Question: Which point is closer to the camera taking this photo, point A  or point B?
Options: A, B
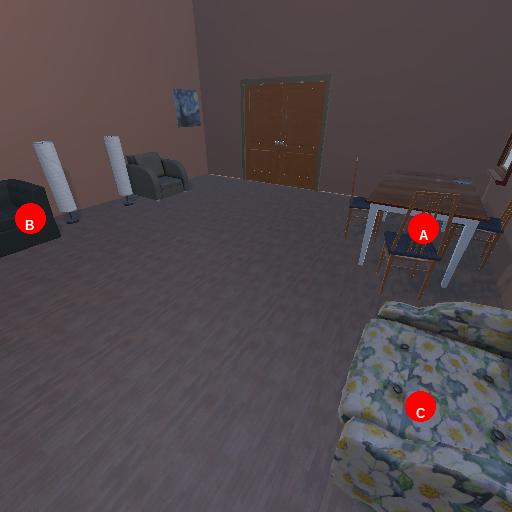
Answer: A